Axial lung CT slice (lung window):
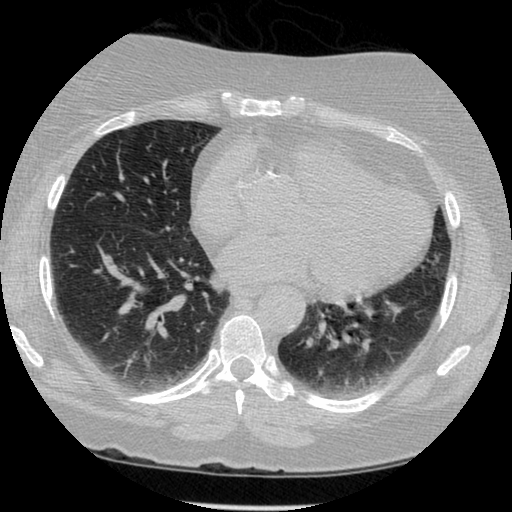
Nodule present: no